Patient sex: M
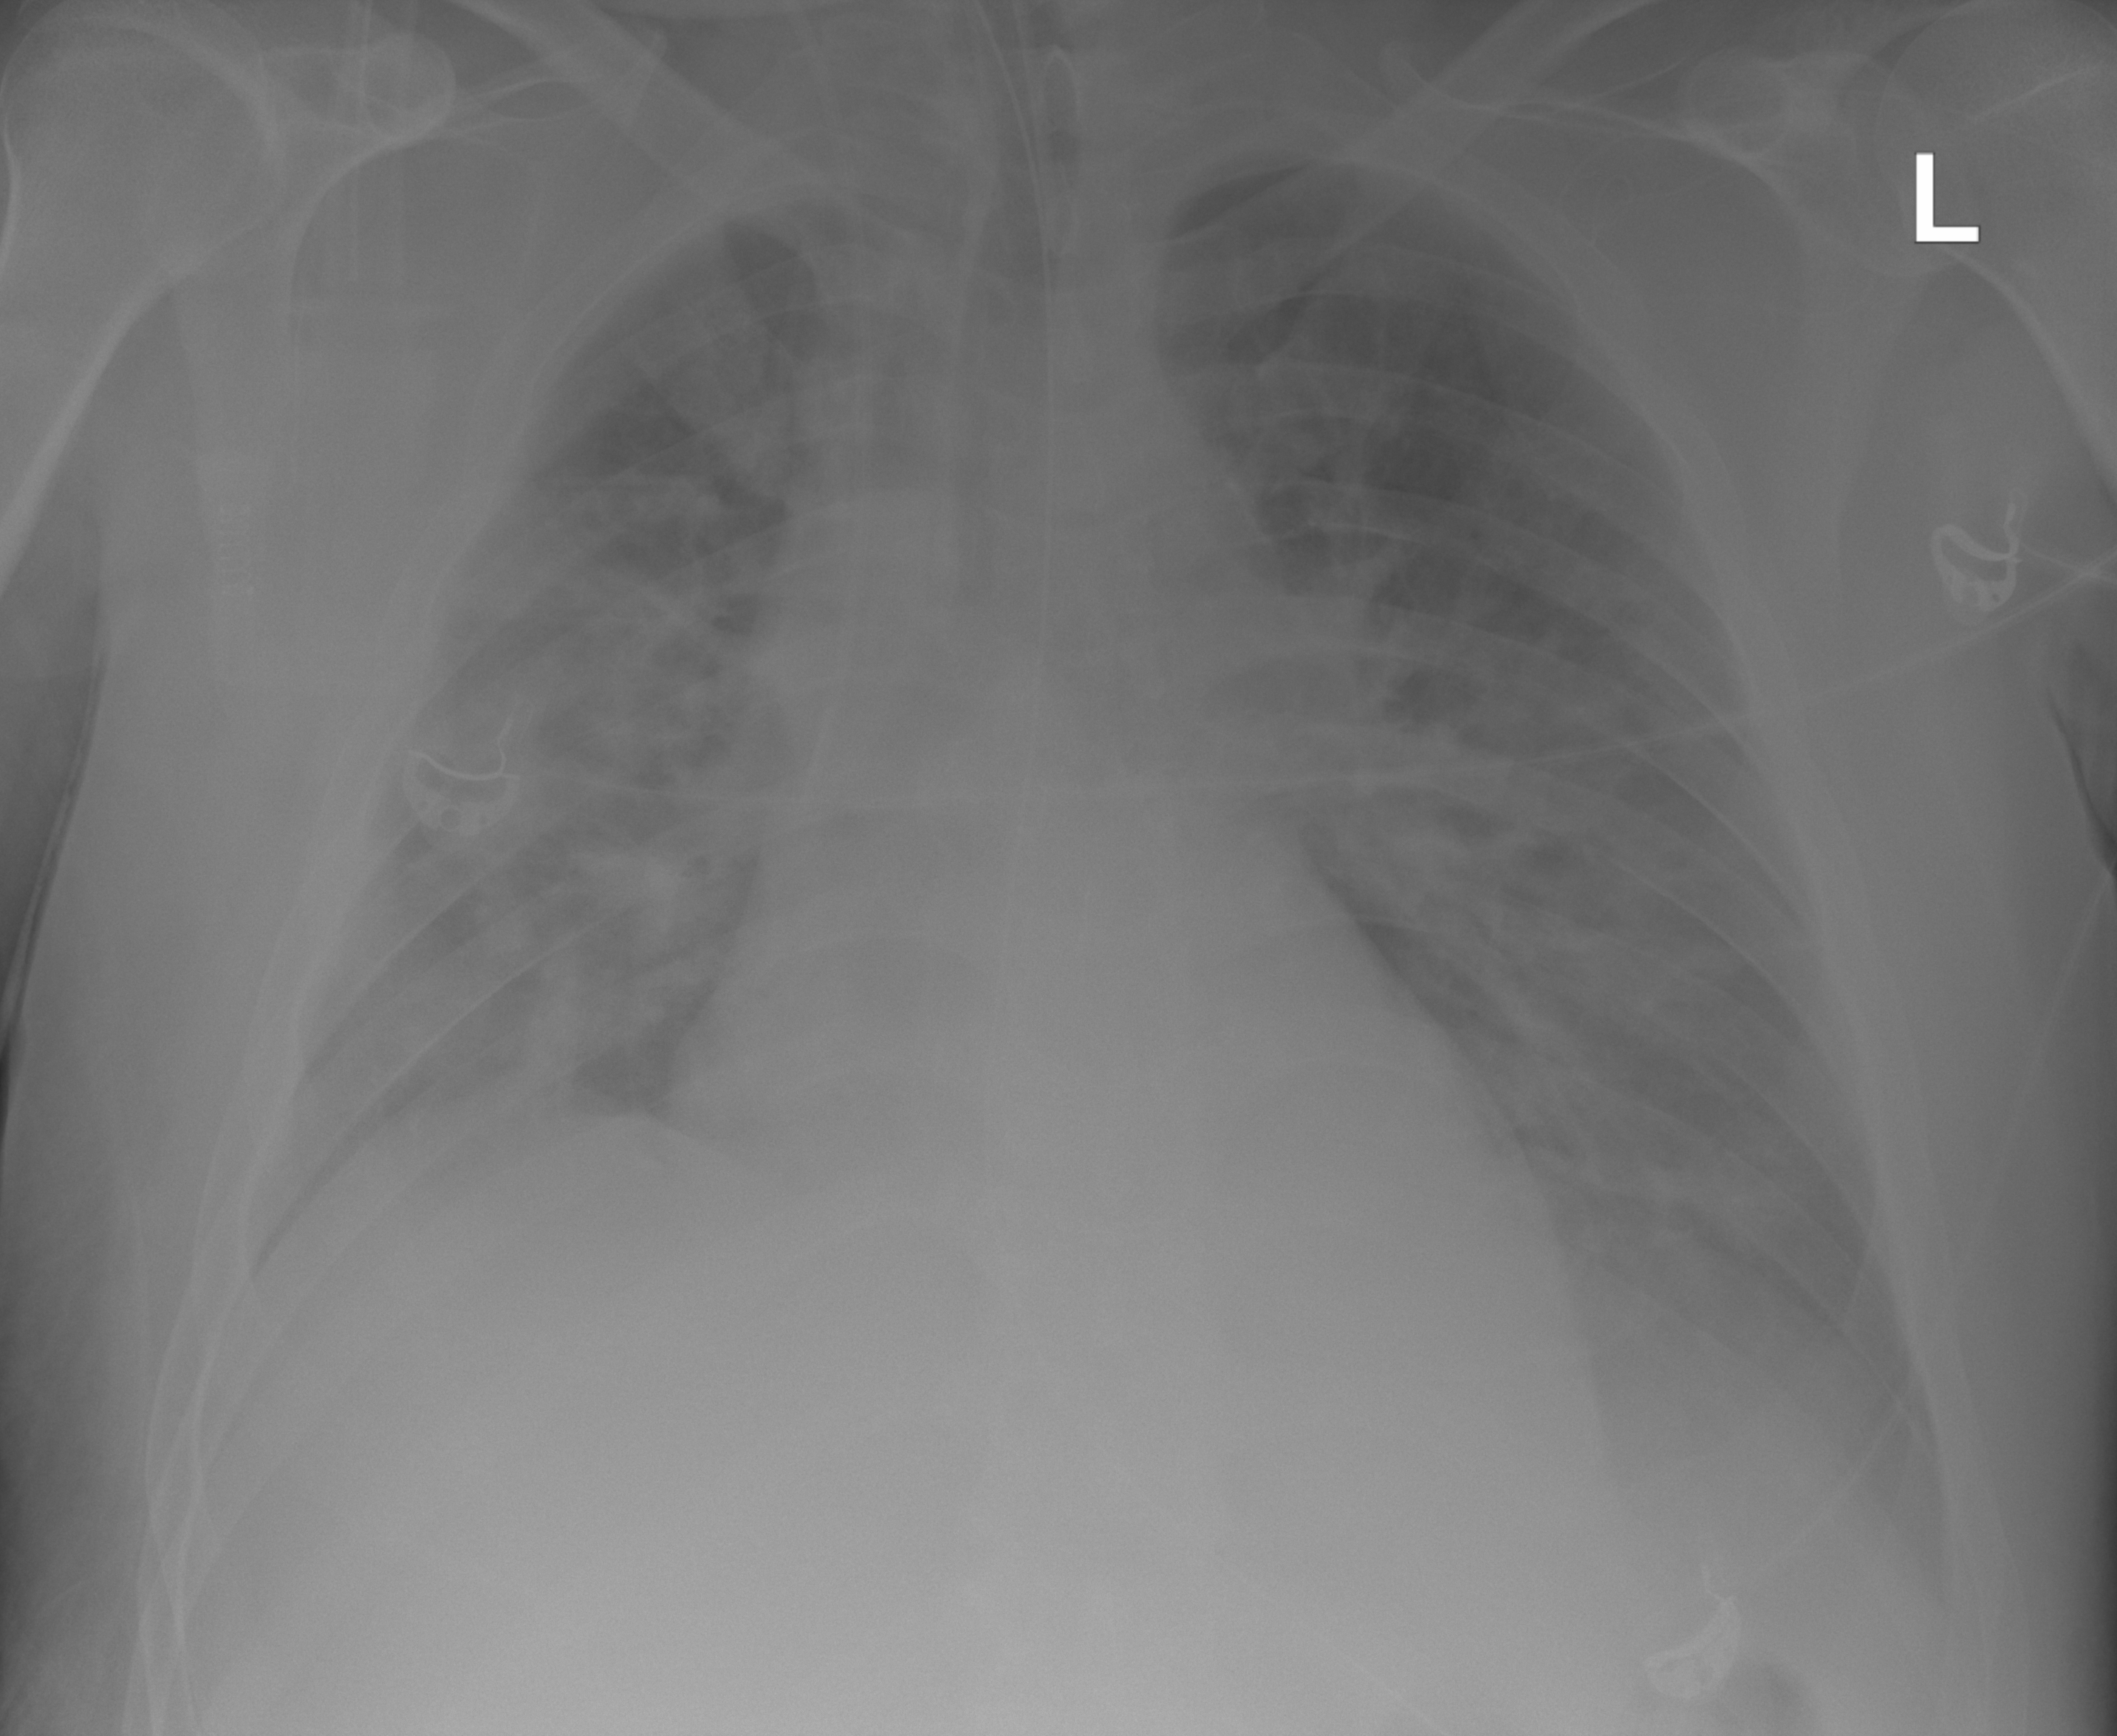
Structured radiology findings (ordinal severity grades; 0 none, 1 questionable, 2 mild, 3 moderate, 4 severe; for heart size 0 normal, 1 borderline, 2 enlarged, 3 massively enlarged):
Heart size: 1
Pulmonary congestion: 2
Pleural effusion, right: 2
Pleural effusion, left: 2
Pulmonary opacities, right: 3
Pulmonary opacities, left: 2
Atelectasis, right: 1
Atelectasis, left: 1